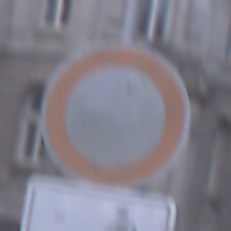
Verkehrszeichen: VerbotFahrzeugeAllerArt
Zusatzzeichen unten: HinweisDurchSinnbild1
Umgebung: Outdoor, Urban
Tageszeit: SunriseSunset
Wetter: PartlyCloudy
Licht: Natural
Jahreszeit: NotSpecified
Kontrast: LowContrast